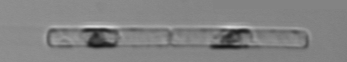
Label: Guinardia_delicatula